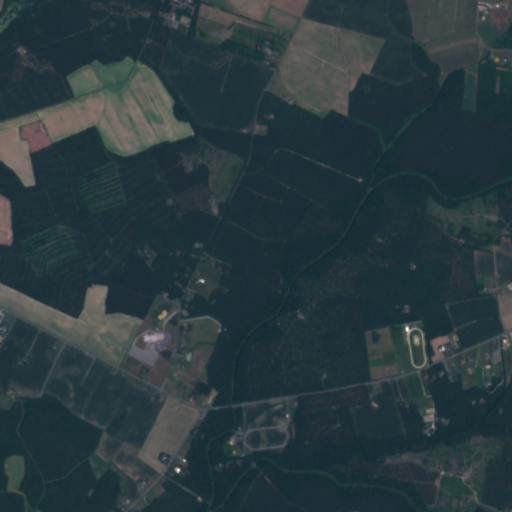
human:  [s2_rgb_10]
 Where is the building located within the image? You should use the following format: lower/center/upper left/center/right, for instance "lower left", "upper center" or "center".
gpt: The building is located in the lower left of the image.
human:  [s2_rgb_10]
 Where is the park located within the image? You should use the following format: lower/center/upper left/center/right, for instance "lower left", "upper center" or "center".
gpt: There is no park in the image.